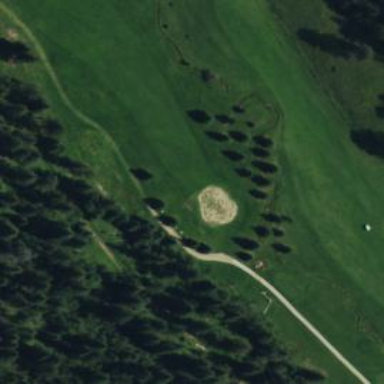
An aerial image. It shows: Golf hole.